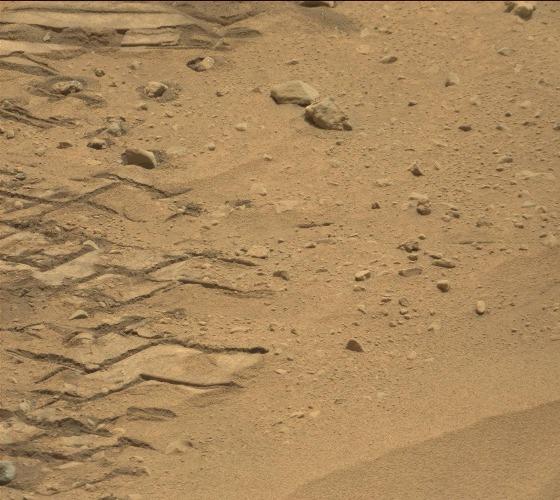
Terrain classes present: Gravel / Sand / Soil, Rock, Track